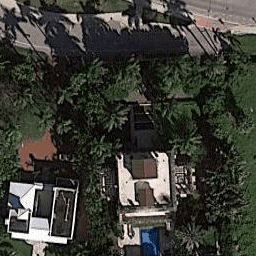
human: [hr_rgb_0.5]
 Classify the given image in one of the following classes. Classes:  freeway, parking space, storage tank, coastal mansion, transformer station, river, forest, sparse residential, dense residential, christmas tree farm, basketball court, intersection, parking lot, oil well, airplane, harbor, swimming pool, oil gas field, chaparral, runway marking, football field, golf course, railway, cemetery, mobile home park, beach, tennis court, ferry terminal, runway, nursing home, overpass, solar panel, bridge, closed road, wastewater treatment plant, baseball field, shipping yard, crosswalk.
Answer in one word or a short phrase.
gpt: coastal mansion